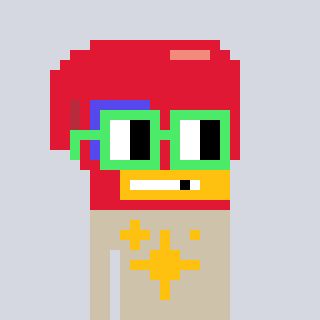
a pixel art character with square light green glasses, a boxing glove-shaped head and a bege-colored body on a cool background